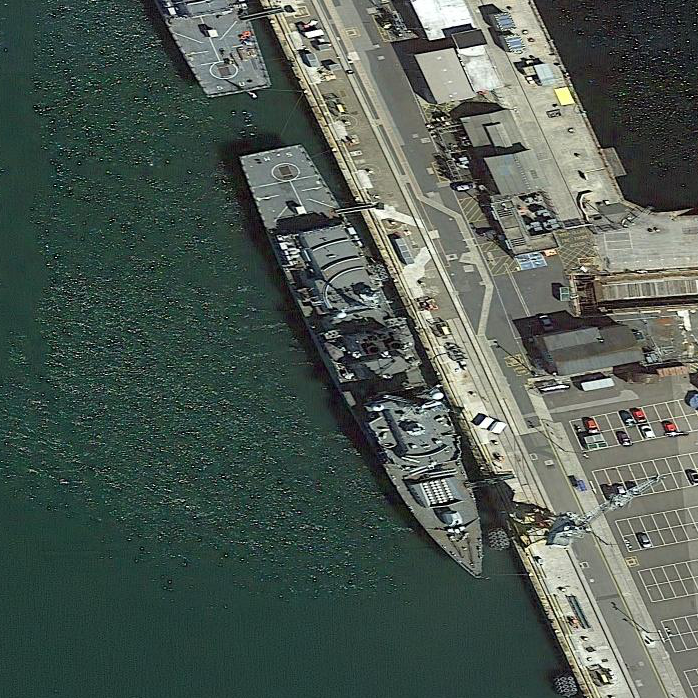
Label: destroyer